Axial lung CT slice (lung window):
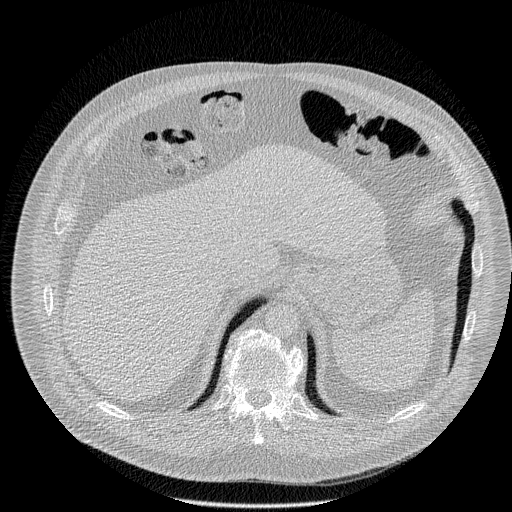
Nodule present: no